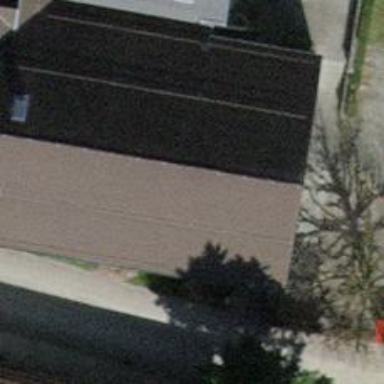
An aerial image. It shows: Kindergarten.